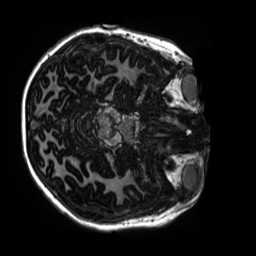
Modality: MP2RAGE
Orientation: axial
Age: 11
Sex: male
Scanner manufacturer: siemens
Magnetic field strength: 3 T
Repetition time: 4 s
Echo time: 0.00303 s